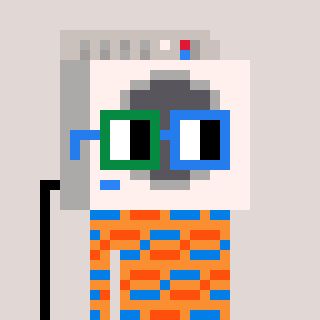
a pixel art character with square green and blue glasses, a washing machine-shaped head and a orange-colored body on a warm background